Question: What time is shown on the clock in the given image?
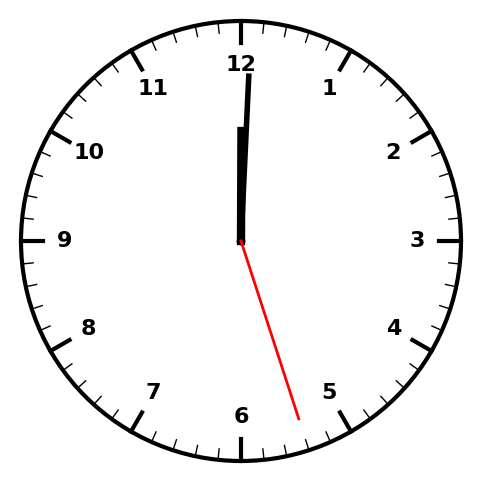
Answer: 12:00:27